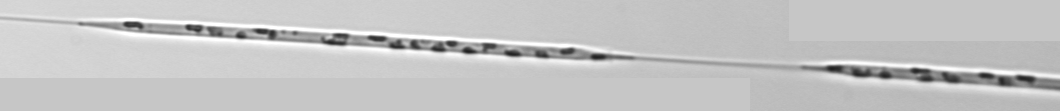
Label: Rhizosolenia